Field crop: tomato
Growth stage: 2
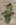
Species: solanum